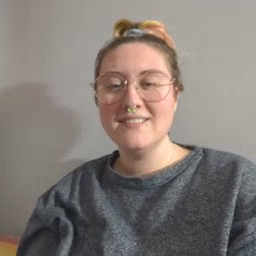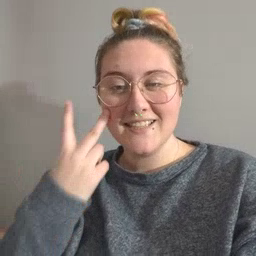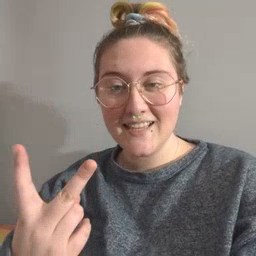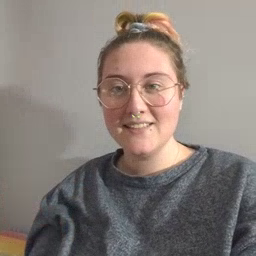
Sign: see